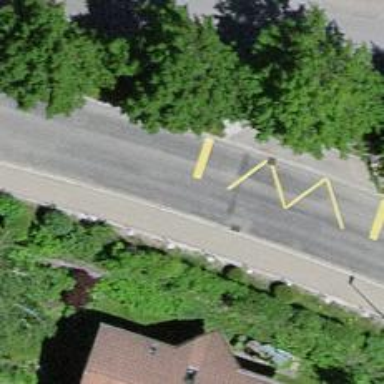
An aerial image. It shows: Public transport stop position.